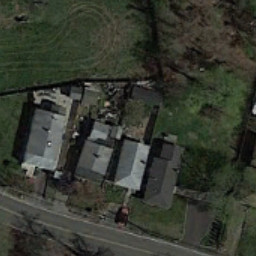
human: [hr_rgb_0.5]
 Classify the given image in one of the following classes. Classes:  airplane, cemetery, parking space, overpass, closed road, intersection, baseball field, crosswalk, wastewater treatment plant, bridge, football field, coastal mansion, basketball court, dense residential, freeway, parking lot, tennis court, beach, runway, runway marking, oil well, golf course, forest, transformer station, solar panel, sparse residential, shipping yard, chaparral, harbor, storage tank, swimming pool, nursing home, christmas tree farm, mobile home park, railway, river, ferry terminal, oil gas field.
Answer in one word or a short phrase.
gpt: mobile home park